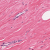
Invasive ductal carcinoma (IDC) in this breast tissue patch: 0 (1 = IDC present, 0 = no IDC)